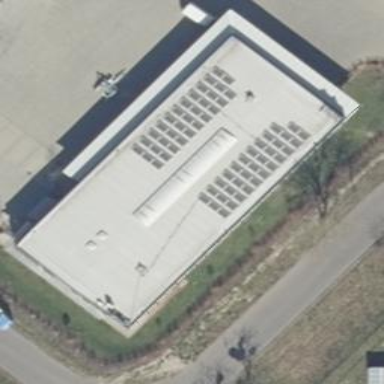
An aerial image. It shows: View of roof of building.